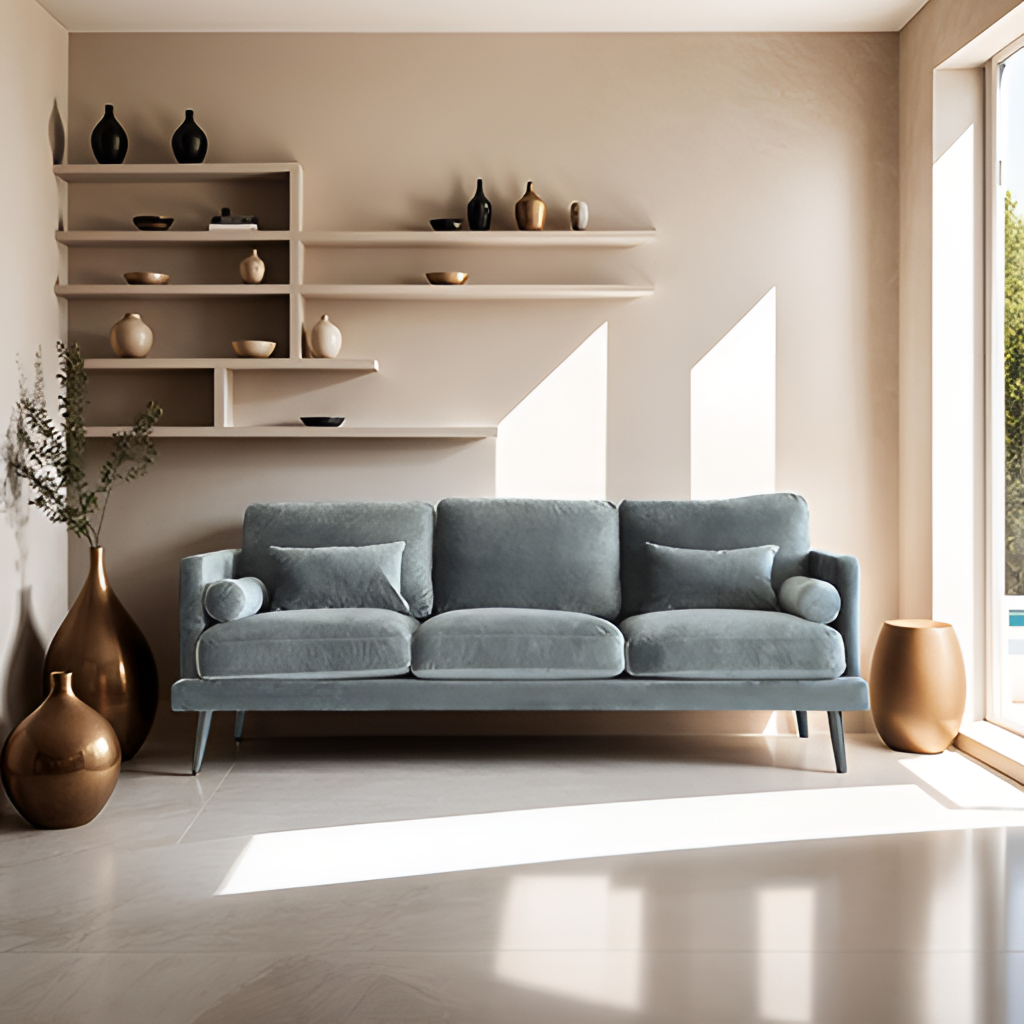
blue velvet sofa, living room, tile flooring, with large square pattern, paint wallpaper, with solid pattern, contemporary